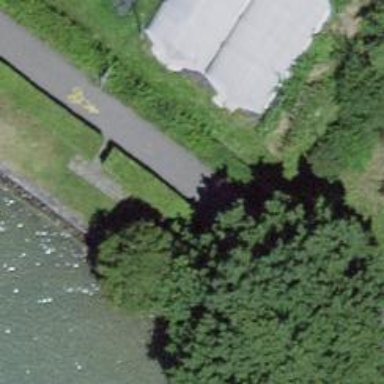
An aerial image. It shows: Bench.